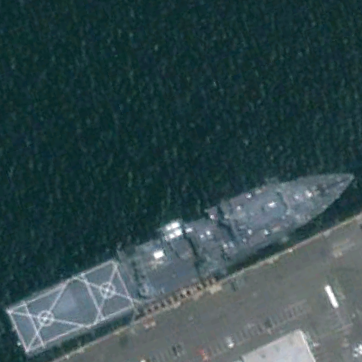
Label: combat